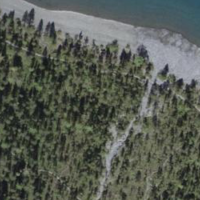
EUNIS habitat code: 14
Species observed at this site:
Juniperus communis
Rubus saxatilis